Question: i just Changed the year Range is 1960 to 2003
but i got current year on the textbox while I'm selecting Date
for instance if i selected march-4-1960 but it displays '03/04/2015'

Code:
'''
$(function() {
$( "#txt1" ).datepicker(
{
changeMonth: true,
changeYear: true,
yearRange: '1960:2003'
});
});
'''
HTML:
'''
<input type="text" id="txt1"/>
'''
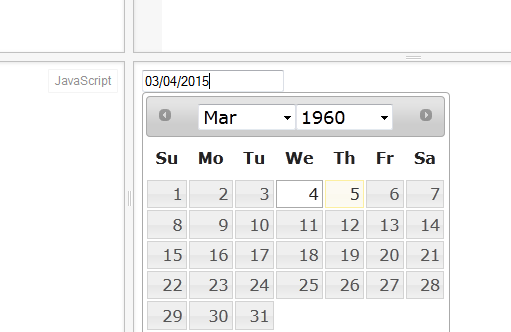
Answer: Use this <URL>
'''
$(function() {
$( "#txt1" ).datepicker({
changeMonth: true,
changeYear: true,
yearRange: '1960:2003',
onClose: function(dateText, inst) {
var startDate = new Date(dateText);
var month = $("#ui-datepicker-div .ui-datepicker-month :selected").val();
var year = $("#ui-datepicker-div .ui-datepicker-year :selected").val();
$(this).datepicker('setDate', new Date(year, month, inst.selectedDay));
}
});
});
'''